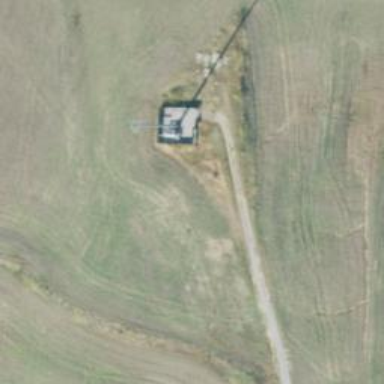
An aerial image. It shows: Communication mast tower.